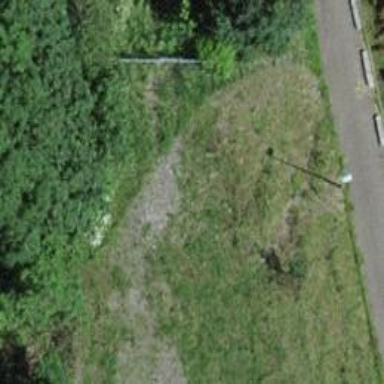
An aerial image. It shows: Abandoned railway.